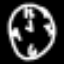
Label: clock